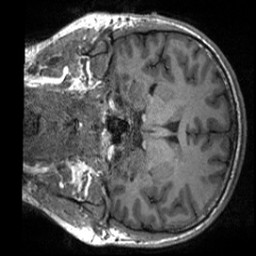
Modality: T1w
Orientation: coronal
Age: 27
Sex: male
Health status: healthy
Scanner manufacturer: siemens
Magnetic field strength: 3 T
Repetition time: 2 s
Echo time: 0.00232 s